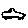
Label: car